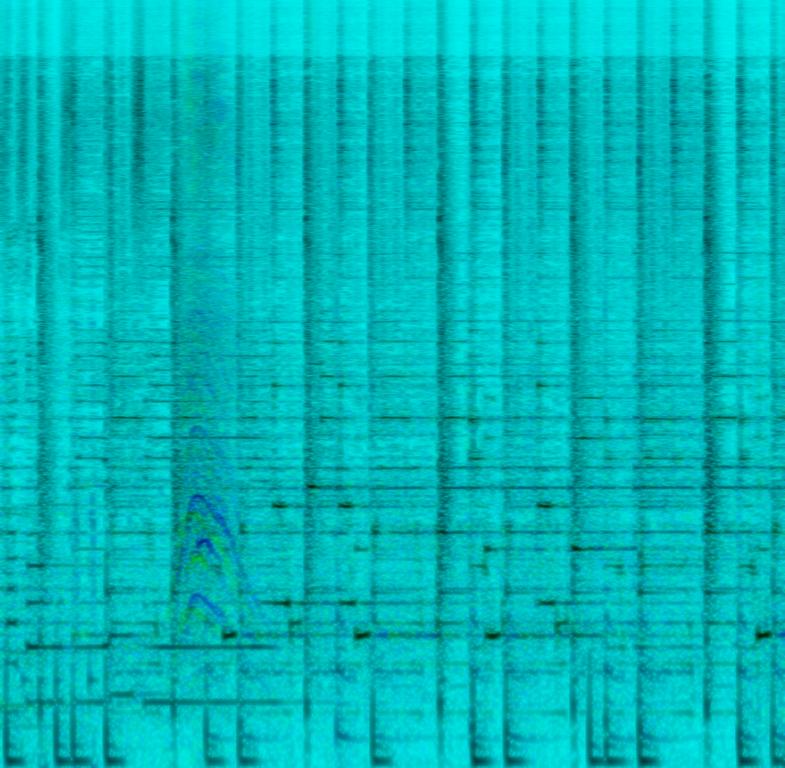
The low quality recording features a hip hop instrumental that consists of punchy kick, claps, repetitive synth chords, addictive plucked strings melody and tinny wooden percussive elements. It sounds groovy and very addictive, due to that string melody.